Brain MRI, t2w sequence, axial 2D slice.
Patient: age 23, sex F, weight 78 kg, height 1.78 m
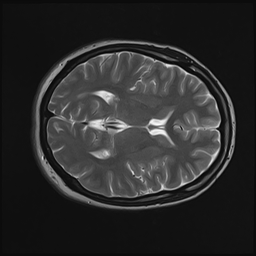